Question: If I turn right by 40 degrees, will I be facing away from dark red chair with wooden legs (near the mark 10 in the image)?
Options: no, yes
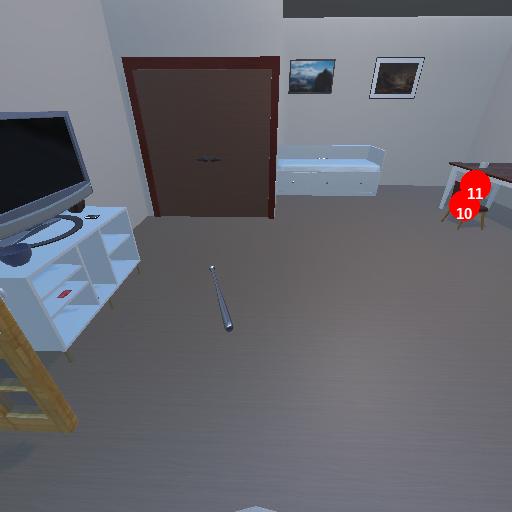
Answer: no